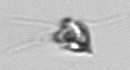
Label: Pyramimonas_longicauda